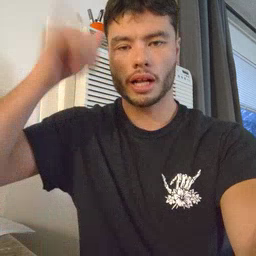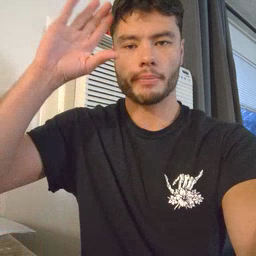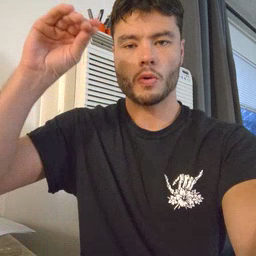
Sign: cowboy